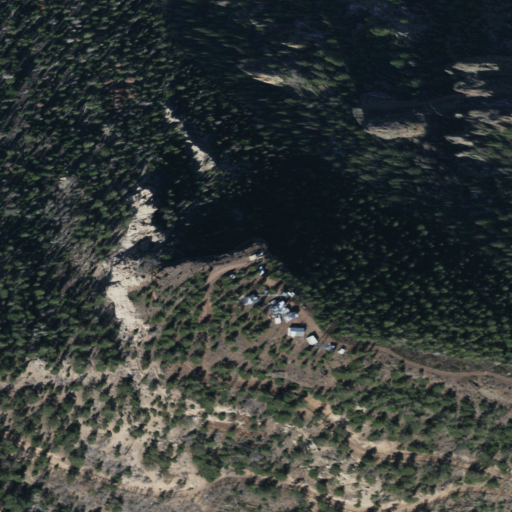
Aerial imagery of mountain in Arizona named Roof Butte containing evergreen forest and shrub